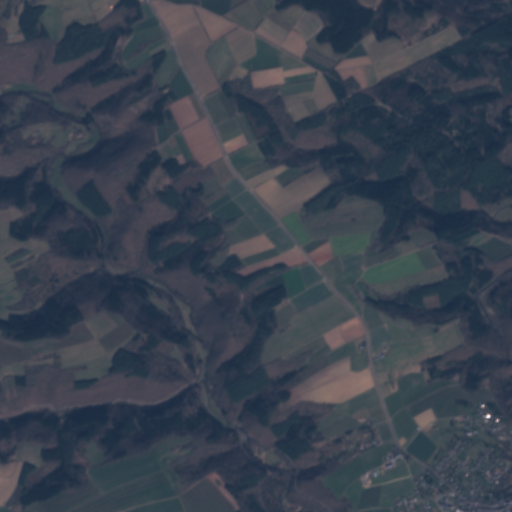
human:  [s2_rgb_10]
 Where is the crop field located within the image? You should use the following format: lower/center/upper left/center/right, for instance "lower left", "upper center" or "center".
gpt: The crop field is located in the right of the image.
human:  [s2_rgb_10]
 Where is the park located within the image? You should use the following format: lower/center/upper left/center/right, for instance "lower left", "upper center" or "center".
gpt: The park is located in the upper right of the image.
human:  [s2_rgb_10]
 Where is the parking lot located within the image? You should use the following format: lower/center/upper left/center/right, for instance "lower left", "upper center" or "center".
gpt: The parking lot is located in the lower right of the image.
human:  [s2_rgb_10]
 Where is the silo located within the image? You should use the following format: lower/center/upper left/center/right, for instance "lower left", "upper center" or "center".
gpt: The silo is located in the lower right of the image.
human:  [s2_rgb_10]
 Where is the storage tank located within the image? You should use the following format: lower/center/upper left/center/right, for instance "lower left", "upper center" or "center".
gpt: The storage tank is located in the lower right of the image.
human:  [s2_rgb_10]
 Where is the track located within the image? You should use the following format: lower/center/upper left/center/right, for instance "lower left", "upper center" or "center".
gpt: There is no track in the image.